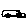
Label: car